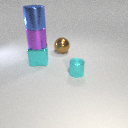
large brown metal sphere behind large cyan metal cube